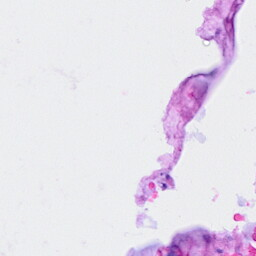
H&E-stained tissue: Ovarian